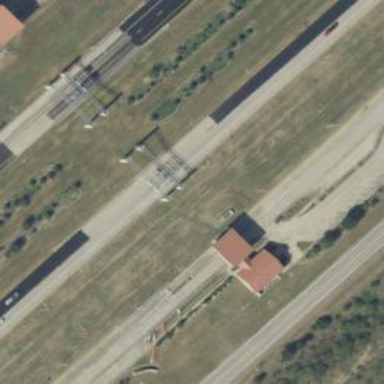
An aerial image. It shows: Toll gantry on the road.